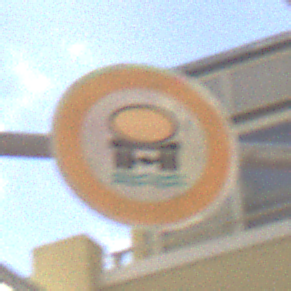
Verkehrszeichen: VerbotFahrzeugeWassergefaehrdenderLadung
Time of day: MorningAfternoon
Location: Outdoor (Urban)
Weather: PartlyCloudy
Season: NotSpecified
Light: Natural